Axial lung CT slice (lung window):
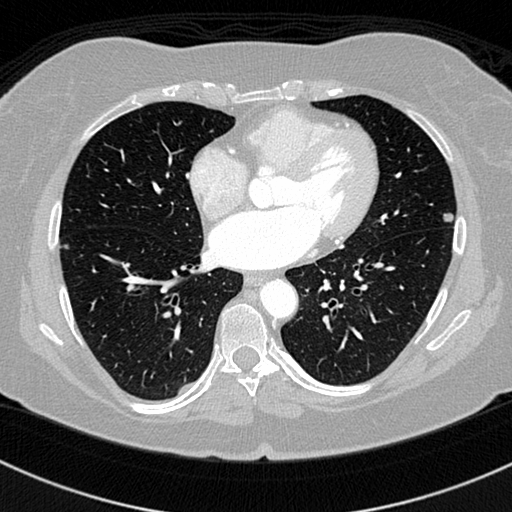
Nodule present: yes
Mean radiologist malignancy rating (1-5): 3.25